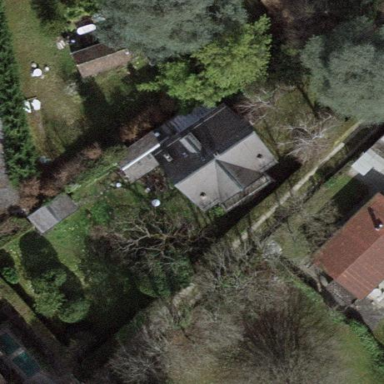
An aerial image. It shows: Garden enclosed by fence.